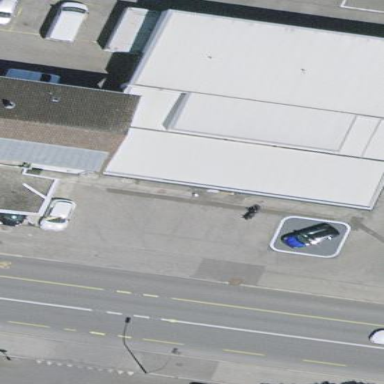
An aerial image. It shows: Building that houses car repair shop.